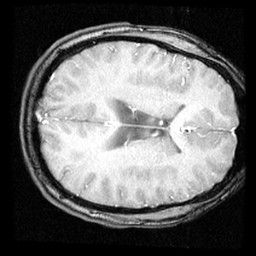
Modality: inplaneT1
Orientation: axial
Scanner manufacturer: ge
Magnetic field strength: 3 T
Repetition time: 0.2 s
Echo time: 0.0036 s